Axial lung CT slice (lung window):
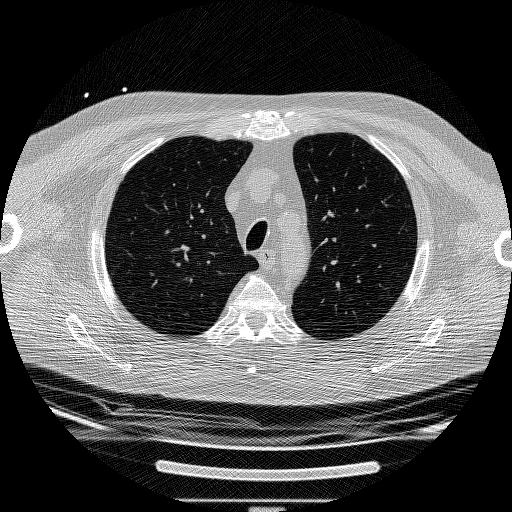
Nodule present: no